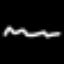
Label: squiggle